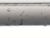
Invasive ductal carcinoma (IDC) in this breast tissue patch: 0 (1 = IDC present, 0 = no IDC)